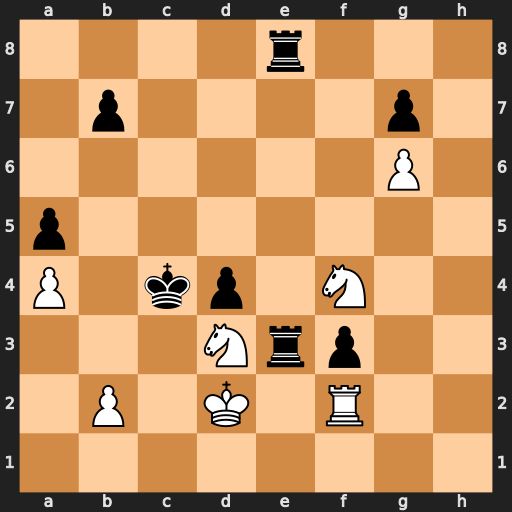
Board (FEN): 4r3/1p4p1/6P1/p7/P1kp1N2/3Nrp2/1P1K1R2/8
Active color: w
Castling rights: -
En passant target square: -
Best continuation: Kc2 Rxd3 Nxd3